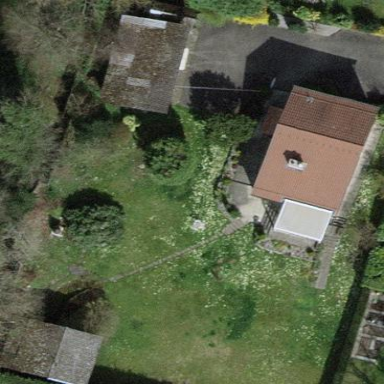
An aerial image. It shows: Garden area designated for leisure land.